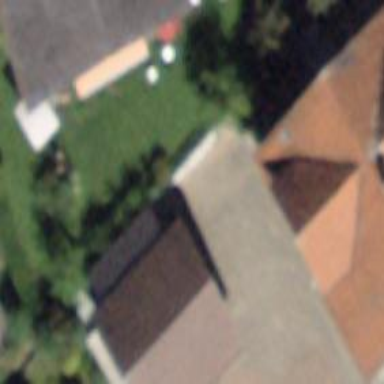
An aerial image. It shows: Garage building.